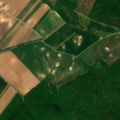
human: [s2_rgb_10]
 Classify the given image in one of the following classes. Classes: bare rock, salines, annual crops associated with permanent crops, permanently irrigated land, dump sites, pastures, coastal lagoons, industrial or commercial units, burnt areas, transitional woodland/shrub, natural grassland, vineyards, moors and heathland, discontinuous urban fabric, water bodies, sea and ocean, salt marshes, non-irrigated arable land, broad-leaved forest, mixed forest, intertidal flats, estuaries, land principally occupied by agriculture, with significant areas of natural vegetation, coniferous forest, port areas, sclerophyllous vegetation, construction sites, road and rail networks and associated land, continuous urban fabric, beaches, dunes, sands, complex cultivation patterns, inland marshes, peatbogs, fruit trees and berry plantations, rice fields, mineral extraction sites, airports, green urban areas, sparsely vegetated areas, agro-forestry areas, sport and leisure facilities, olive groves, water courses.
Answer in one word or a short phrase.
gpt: non-irrigated arable land, broad-leaved forest